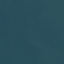
Land use / land cover class: SeaLake